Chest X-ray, AP view. Patient: 42 years old, sex M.
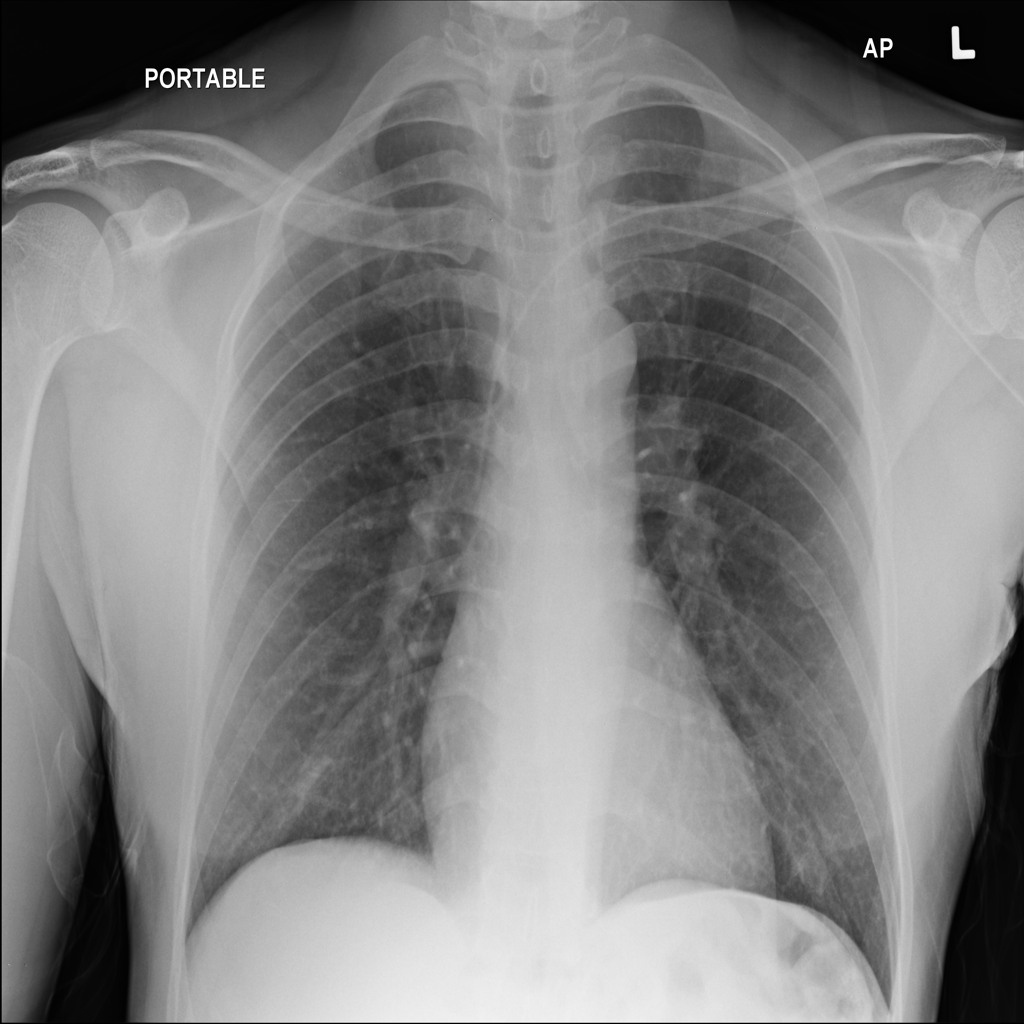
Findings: No Finding